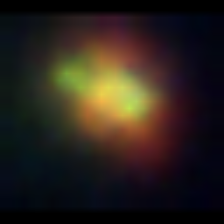
Taxon: NanoPlankton
Group: Other